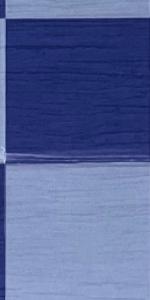
Label: Empty